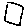
Label: square